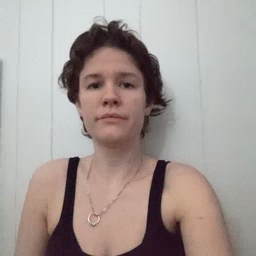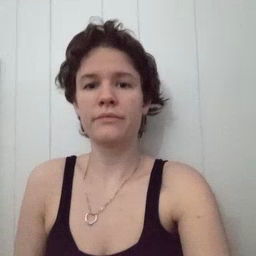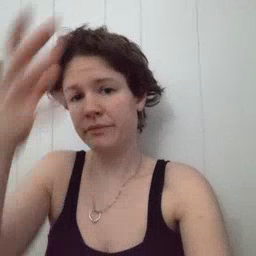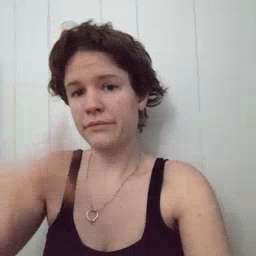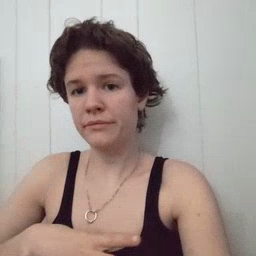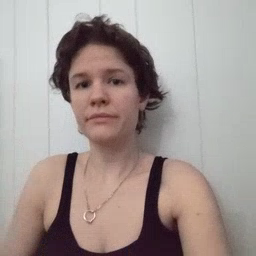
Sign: man